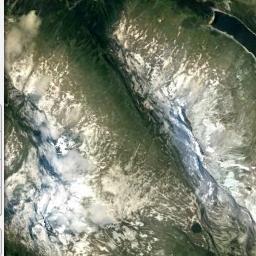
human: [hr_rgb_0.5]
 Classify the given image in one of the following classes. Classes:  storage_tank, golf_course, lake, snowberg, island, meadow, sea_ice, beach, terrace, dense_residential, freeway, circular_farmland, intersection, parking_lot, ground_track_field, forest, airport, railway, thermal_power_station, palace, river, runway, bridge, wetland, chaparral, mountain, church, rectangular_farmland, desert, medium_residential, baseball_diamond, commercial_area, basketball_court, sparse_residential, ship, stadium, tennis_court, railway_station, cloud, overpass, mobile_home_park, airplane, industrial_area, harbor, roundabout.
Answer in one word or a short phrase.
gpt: snowberg